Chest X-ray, PA view. Patient: 42 years old, sex M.
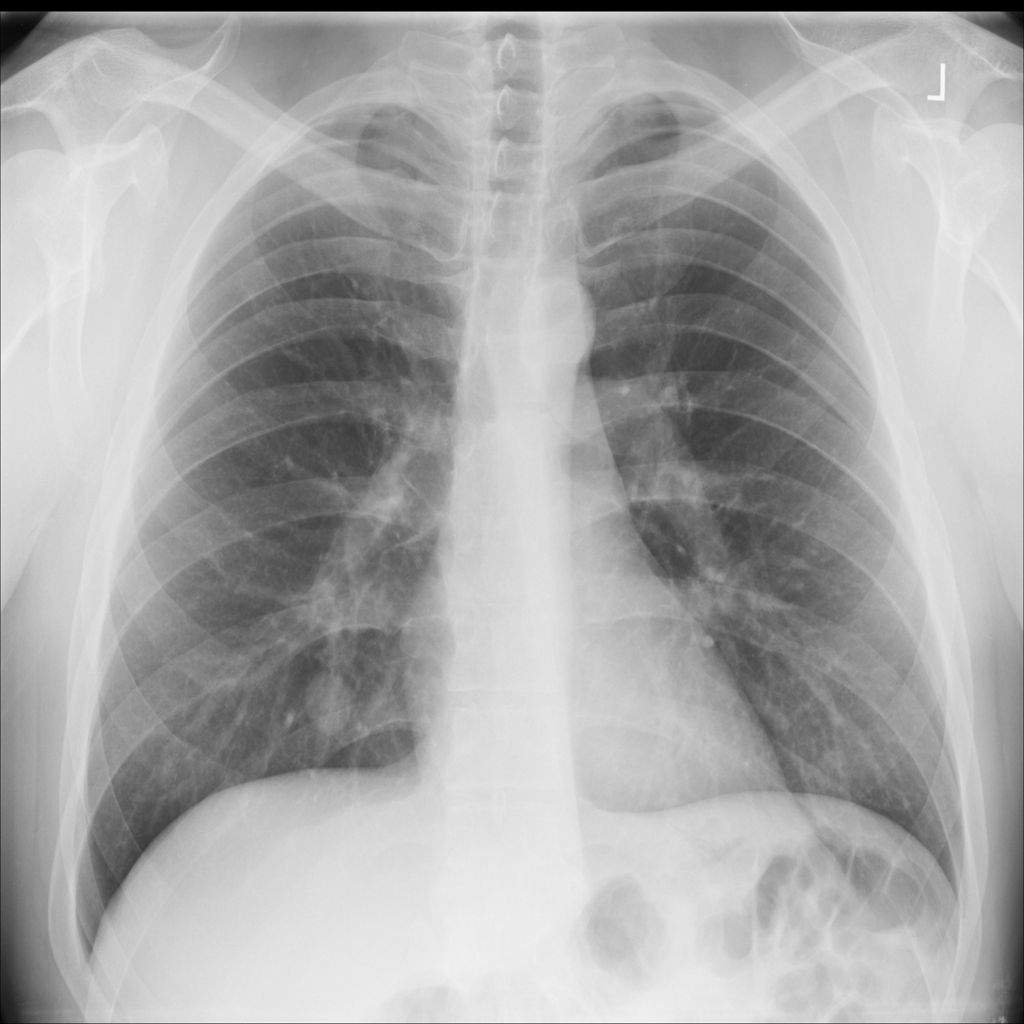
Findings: No Finding